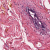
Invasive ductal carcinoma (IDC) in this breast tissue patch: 0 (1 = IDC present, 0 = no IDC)